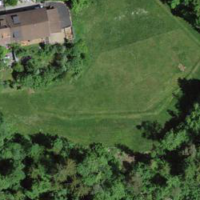
EUNIS habitat code: 44
Species observed at this site:
Ajuga reptans